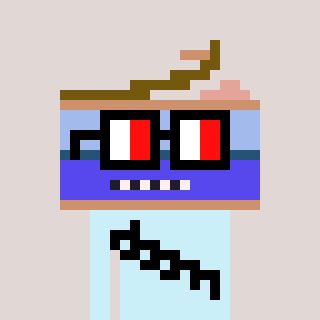
a pixel art character with square glasses with black frames and red eyes, a canned ham-shaped head and a cold-colored body on a warm background